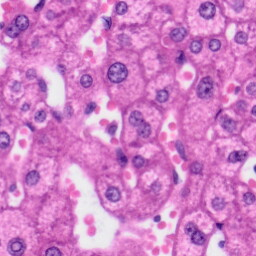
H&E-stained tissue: Liver